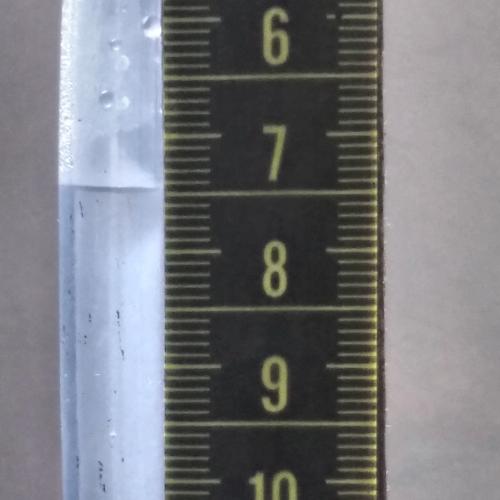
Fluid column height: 7.5 cm